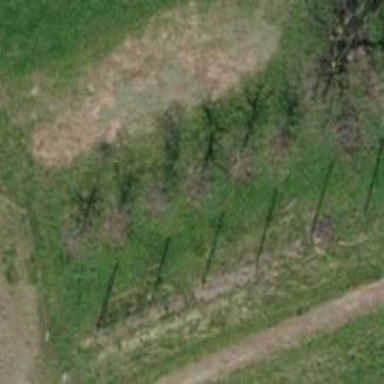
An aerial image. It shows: Orchard.